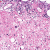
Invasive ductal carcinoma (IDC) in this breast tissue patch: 0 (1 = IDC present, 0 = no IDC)